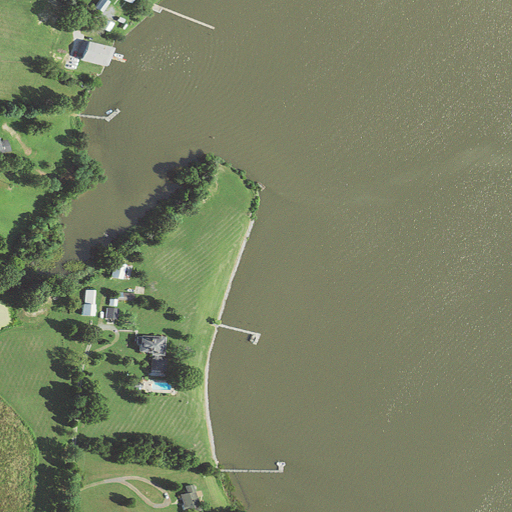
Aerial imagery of cape in Maryland named Pastor Point containing open water, cultivated crops, open development, herbaceous wetlands, woody wetlands, and low intensity development